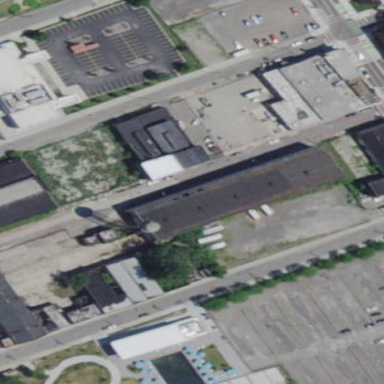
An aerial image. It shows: Warehouse building.